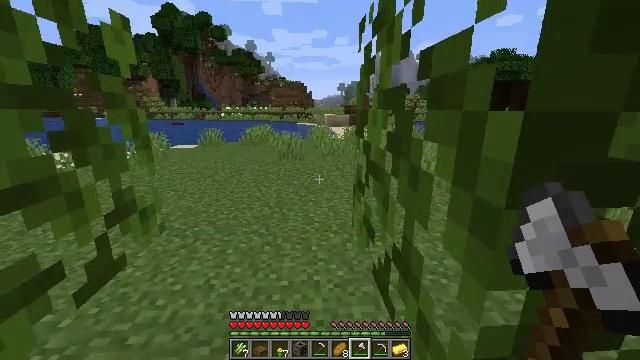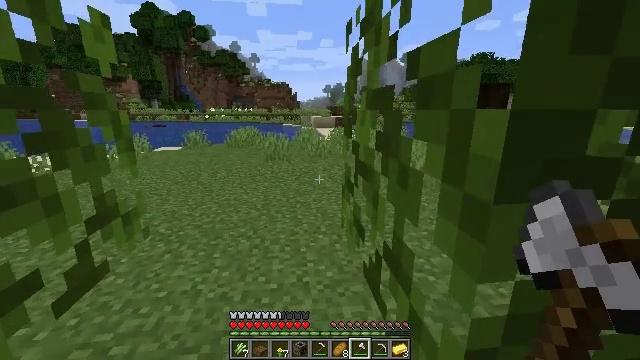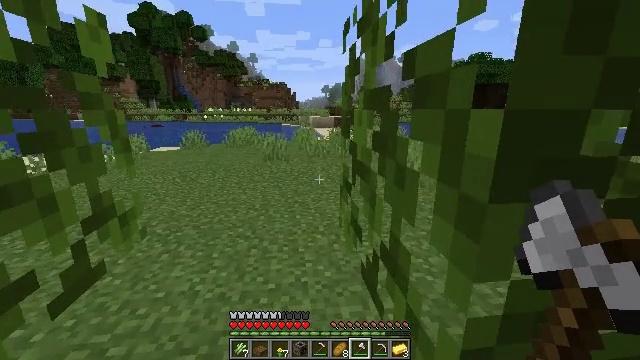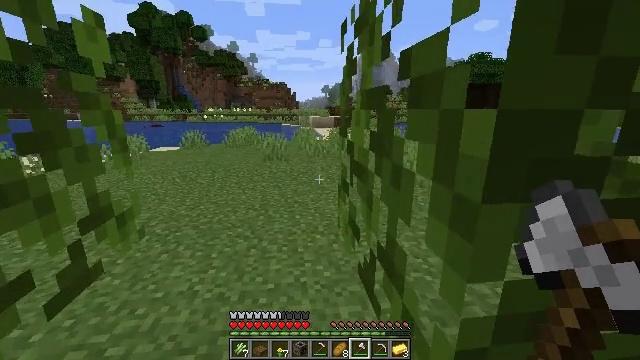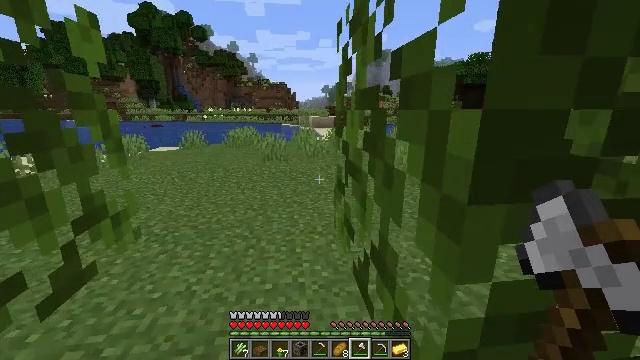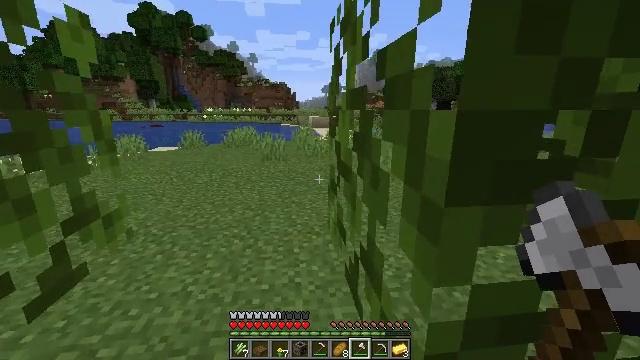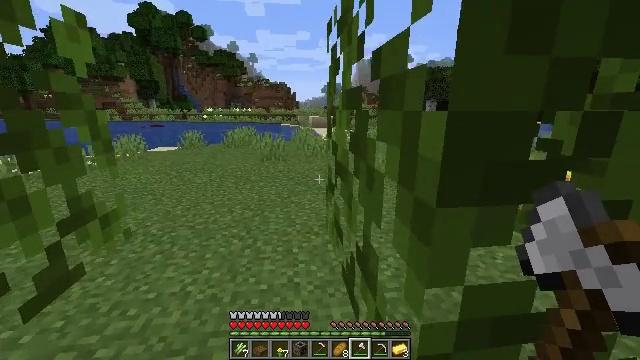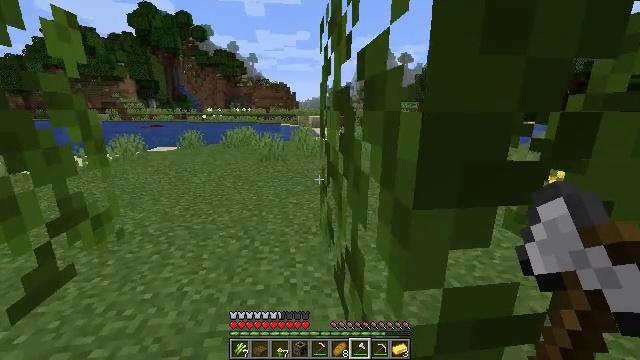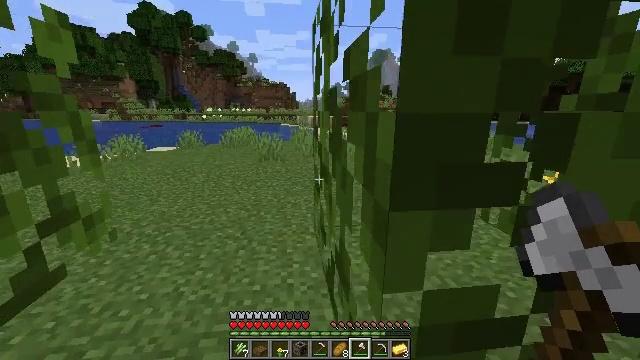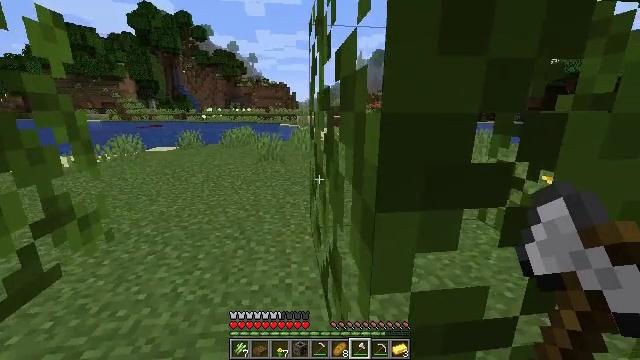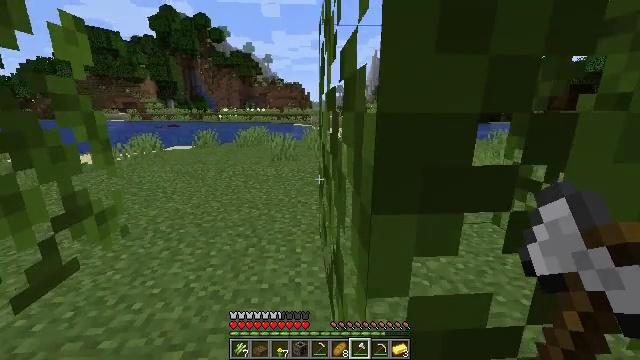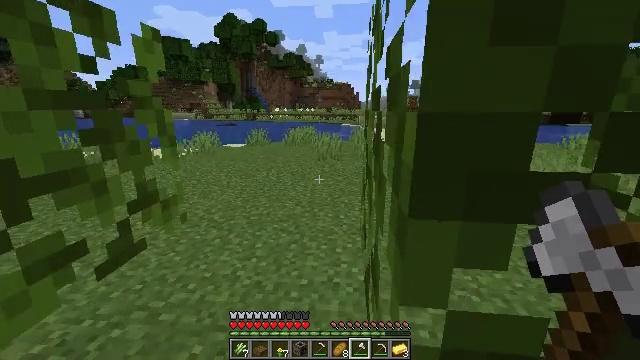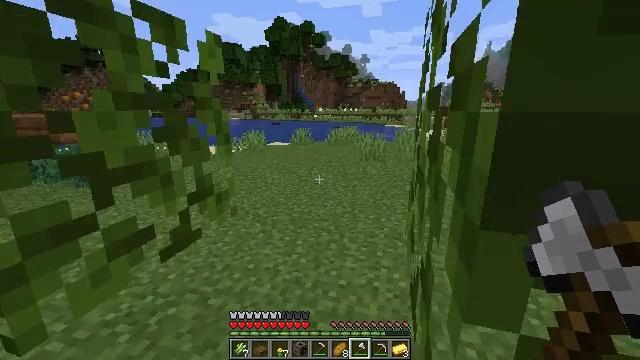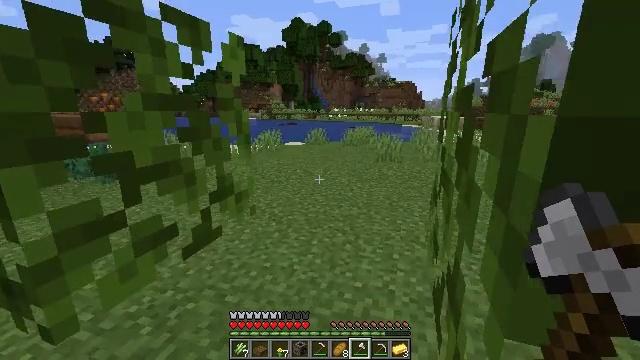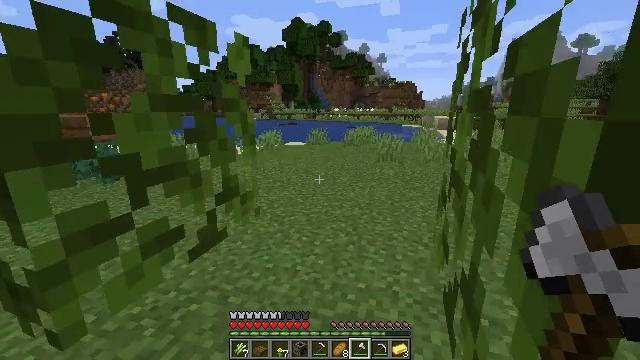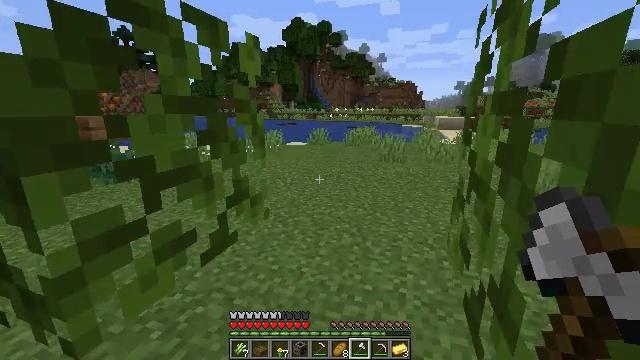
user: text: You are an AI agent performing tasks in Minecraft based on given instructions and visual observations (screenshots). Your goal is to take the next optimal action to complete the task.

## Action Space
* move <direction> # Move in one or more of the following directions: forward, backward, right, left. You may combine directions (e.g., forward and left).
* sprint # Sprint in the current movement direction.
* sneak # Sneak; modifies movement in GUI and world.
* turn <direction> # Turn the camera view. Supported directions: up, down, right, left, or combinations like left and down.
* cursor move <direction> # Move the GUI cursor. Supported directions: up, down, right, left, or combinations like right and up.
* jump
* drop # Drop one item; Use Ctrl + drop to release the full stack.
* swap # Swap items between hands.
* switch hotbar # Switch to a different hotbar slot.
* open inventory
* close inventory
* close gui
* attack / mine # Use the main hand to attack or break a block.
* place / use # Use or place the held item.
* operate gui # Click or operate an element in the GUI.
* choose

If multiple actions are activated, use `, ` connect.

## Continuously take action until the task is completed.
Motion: motion action
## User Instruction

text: Break the purple bed to move it.
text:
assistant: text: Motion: move forward, sprint, turn right
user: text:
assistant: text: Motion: move forward
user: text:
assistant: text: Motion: move forward
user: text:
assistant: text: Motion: move forward, sprint
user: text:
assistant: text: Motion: move forward, sprint
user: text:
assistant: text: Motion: move forward
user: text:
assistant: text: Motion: move forward
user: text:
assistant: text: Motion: move forward, sprint
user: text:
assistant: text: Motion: move forward, sprint
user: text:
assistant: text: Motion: move forward, sprint, turn left
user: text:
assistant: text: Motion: move forward, turn left
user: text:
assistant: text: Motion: move forward, turn left
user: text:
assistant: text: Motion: move forward, turn left
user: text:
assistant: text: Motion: move forward
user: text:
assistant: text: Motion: move forward
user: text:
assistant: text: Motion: move forward, sprint
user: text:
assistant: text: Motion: move forward, sprint
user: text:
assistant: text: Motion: move forward, sprint
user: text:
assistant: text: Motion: move forward, sprint, turn right
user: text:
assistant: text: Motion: move forward, turn right
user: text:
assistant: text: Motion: move forward, sprint, turn right
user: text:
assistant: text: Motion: move forward, sprint, turn right
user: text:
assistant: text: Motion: move forward, sprint
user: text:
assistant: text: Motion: move forward, sprint
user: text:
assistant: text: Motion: move forward
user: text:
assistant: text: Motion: move forward
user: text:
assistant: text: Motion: move forward
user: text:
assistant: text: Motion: move forward, sprint
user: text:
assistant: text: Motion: move forward, sprint
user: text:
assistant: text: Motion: move forward, sprint